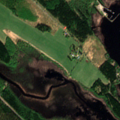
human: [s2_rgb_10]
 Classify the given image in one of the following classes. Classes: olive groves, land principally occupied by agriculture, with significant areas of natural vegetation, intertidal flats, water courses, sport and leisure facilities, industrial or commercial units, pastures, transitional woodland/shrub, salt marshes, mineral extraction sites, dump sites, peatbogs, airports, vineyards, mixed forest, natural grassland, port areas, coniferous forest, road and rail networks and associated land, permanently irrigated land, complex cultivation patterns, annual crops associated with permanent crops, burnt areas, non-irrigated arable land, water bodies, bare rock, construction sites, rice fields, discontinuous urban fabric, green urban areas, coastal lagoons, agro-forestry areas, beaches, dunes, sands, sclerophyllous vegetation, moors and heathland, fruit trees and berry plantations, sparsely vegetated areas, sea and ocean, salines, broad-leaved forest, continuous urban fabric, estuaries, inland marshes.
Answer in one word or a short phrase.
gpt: non-irrigated arable land, broad-leaved forest, coniferous forest, mixed forest, inland marshes, peatbogs, water bodies